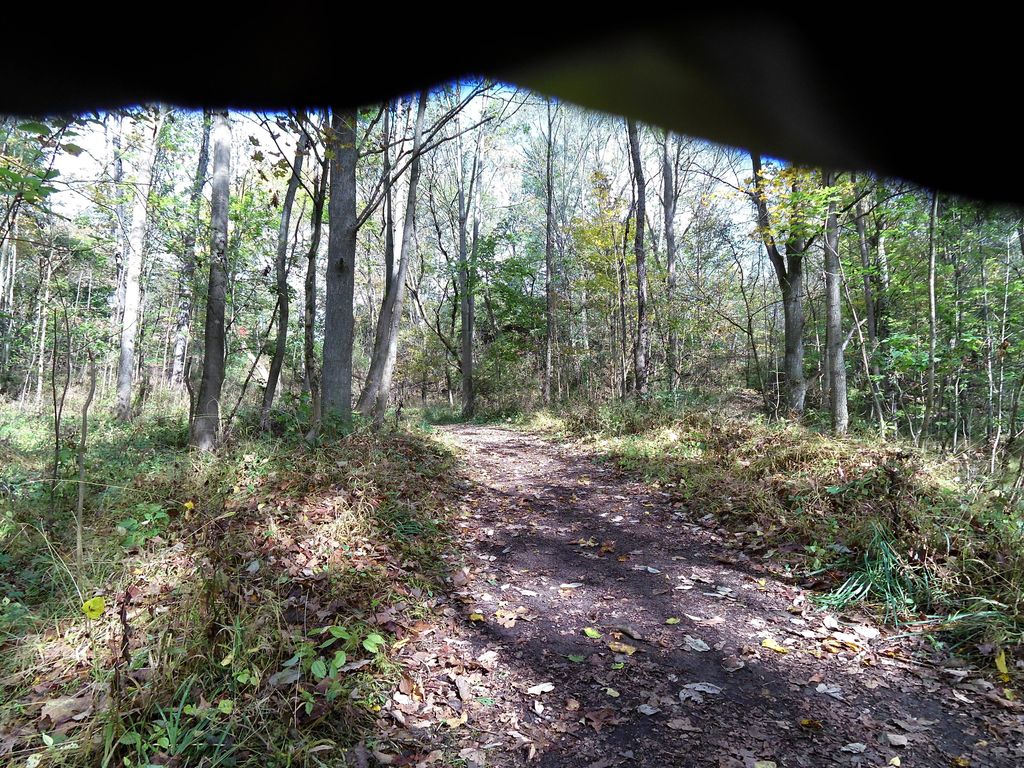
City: hamilton